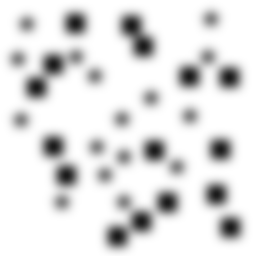
Squares: 16
Triangles: 0
Stars: 16
Total shapes: 32